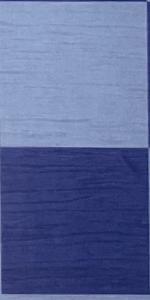
Label: Empty